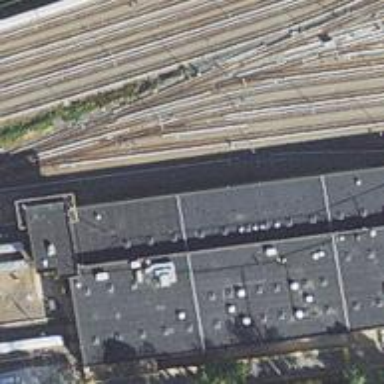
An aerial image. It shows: Railway service station.